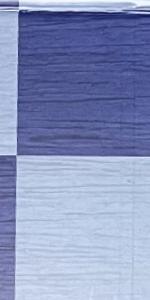
Label: Empty